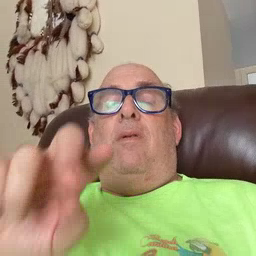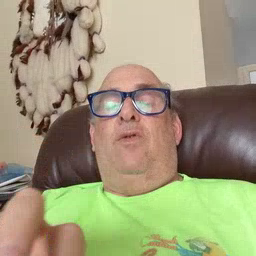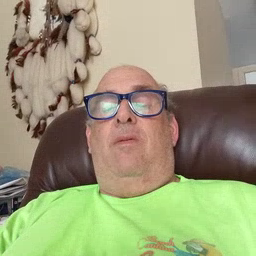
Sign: chair